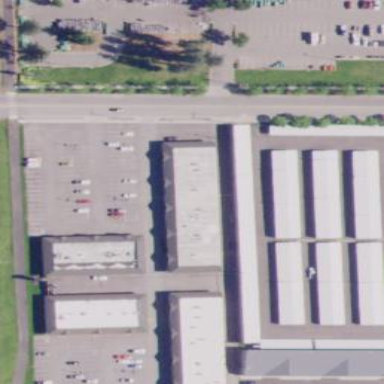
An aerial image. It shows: Storage rental shop located in building.